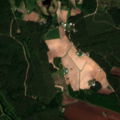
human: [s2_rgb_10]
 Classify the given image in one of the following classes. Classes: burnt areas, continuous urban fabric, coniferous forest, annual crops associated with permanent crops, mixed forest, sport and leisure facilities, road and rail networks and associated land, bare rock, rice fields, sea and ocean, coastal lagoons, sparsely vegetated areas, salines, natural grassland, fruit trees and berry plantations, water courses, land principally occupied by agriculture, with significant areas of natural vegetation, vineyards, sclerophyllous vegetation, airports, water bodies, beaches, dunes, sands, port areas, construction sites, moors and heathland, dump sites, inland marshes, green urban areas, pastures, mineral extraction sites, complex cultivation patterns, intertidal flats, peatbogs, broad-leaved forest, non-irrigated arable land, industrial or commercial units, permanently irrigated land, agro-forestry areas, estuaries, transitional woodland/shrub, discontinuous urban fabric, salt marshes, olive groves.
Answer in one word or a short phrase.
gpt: land principally occupied by agriculture, with significant areas of natural vegetation, coniferous forest, mixed forest, water bodies